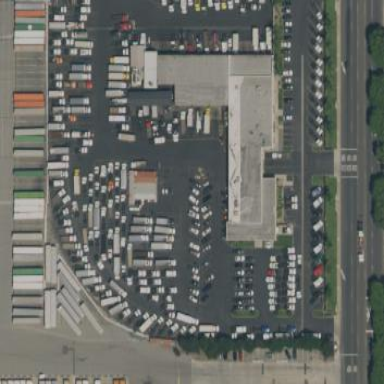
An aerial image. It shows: Commercial building used for cars.